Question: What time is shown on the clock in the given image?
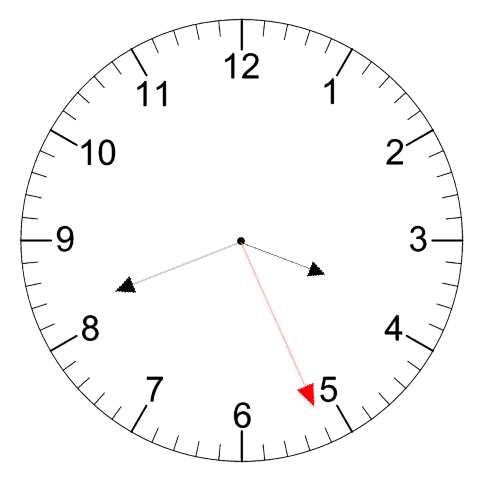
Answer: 03:41:26